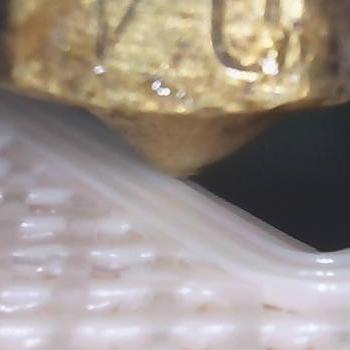
Flow rate: 74%